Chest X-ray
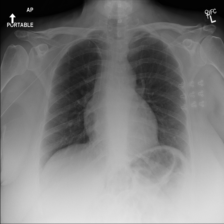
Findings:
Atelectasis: negative
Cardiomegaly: negative
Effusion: negative
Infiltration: negative
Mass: negative
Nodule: negative
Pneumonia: negative
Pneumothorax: negative
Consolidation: negative
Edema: negative
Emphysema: negative
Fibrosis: negative
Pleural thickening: negative
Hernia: negative